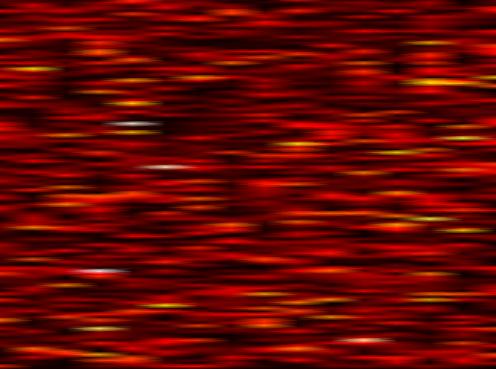
Label: FOFDM